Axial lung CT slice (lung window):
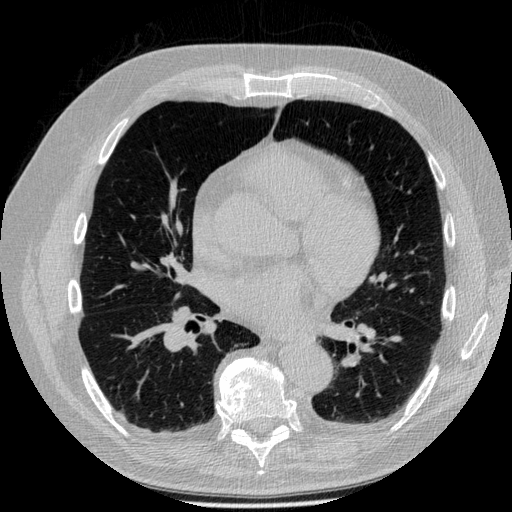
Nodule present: no